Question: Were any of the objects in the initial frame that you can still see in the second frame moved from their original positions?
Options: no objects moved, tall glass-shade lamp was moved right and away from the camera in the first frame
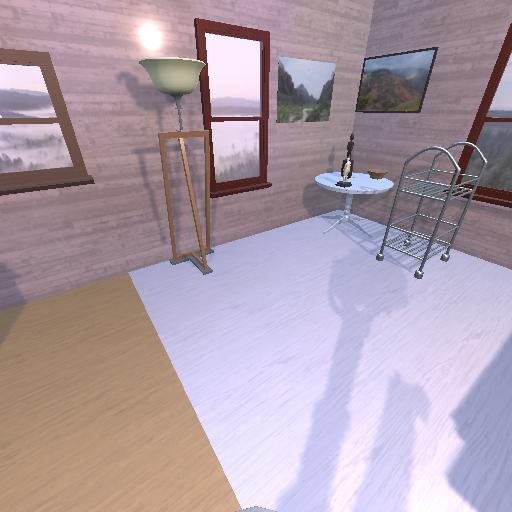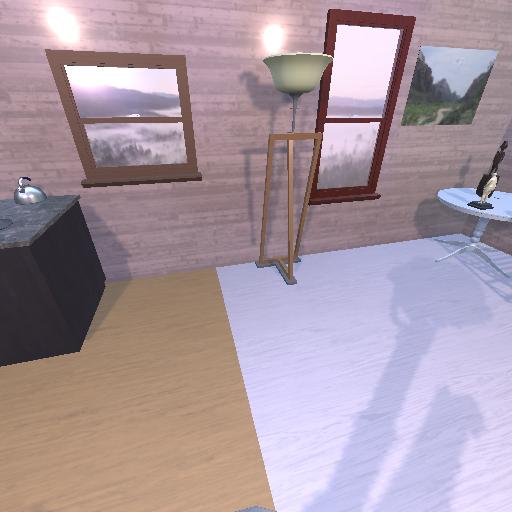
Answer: no objects moved